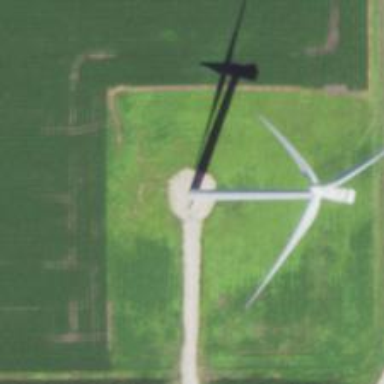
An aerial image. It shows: Wind generator with horizontal axis. The wind turbine is from Vestas.